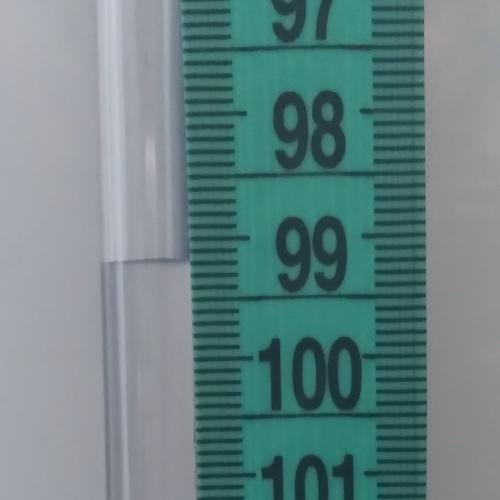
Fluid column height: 99.2 cm